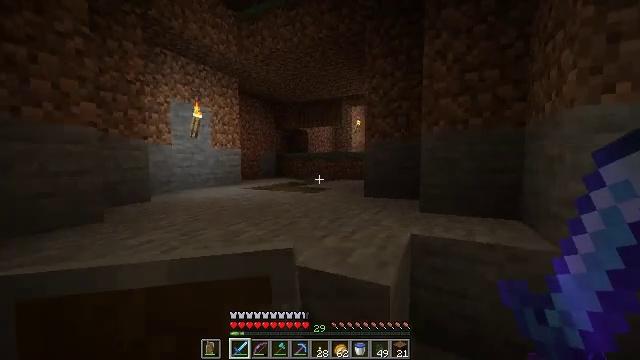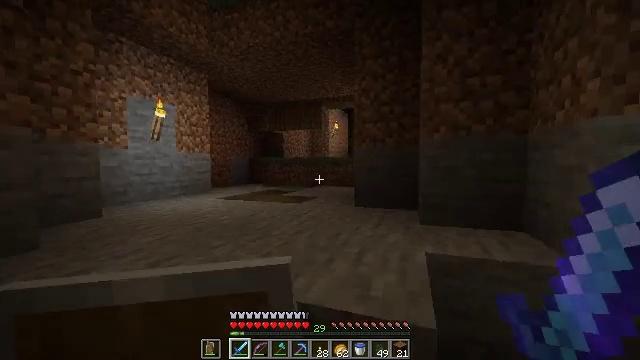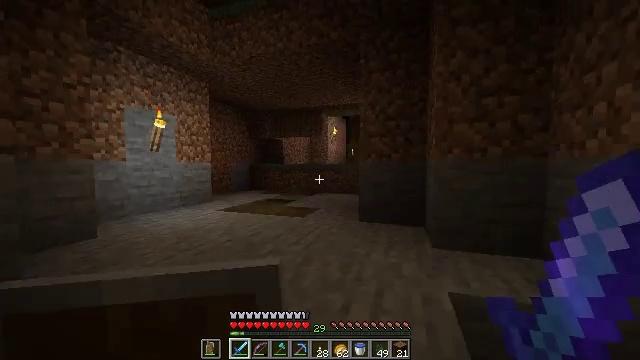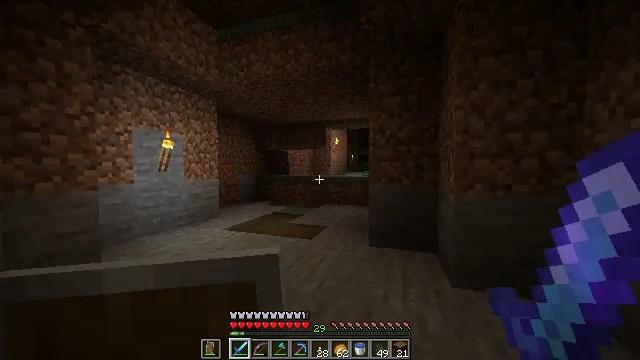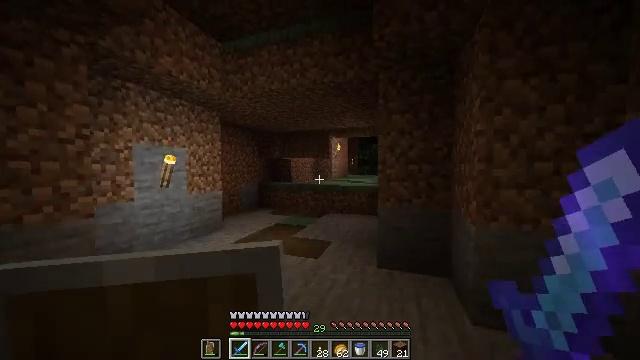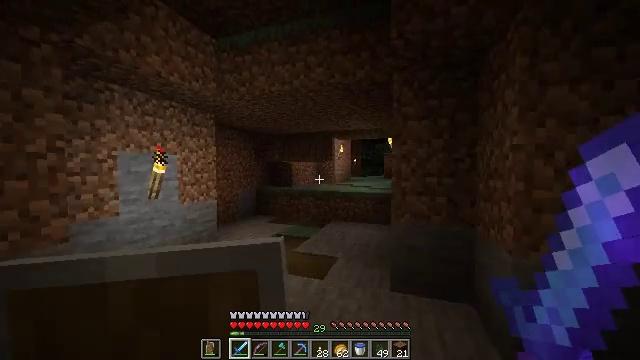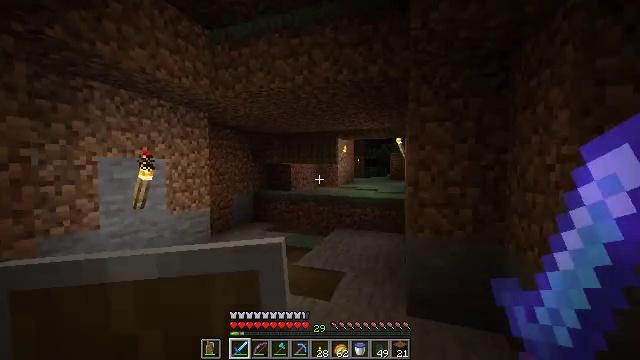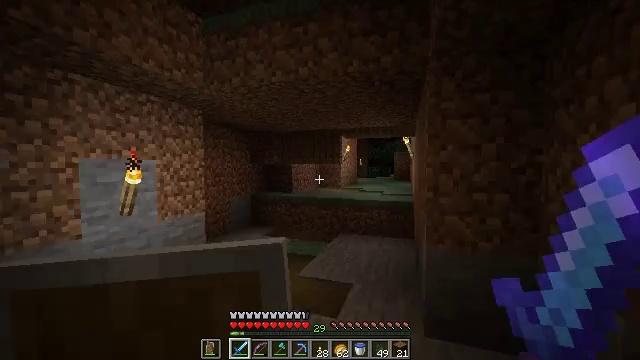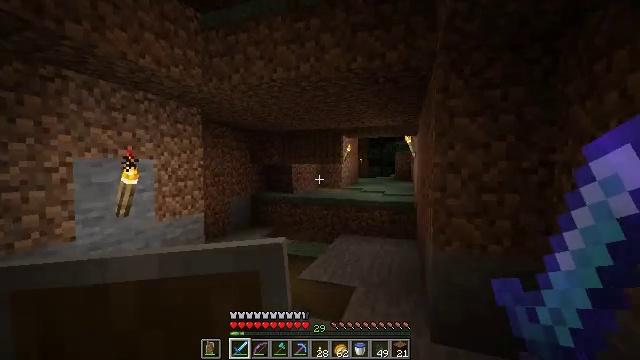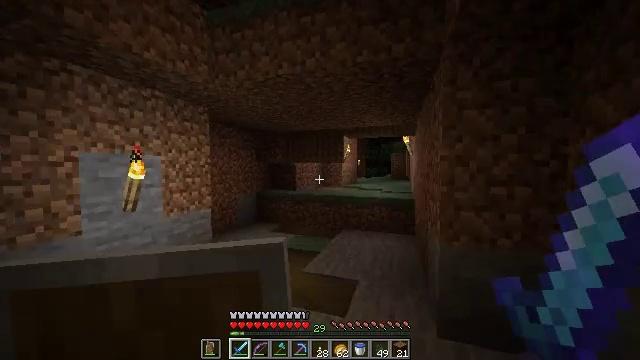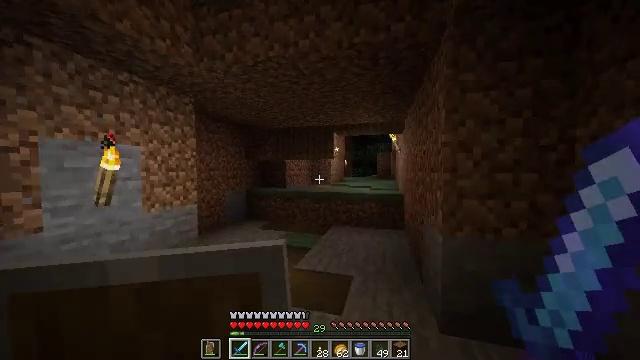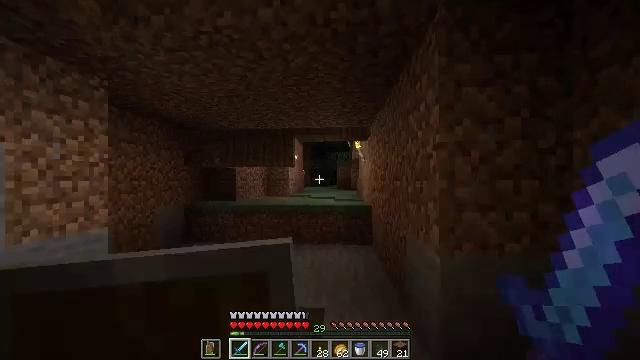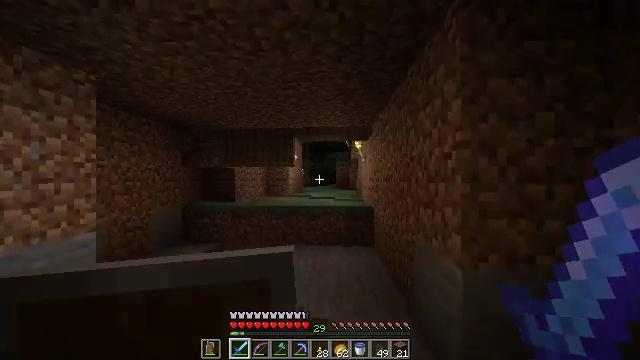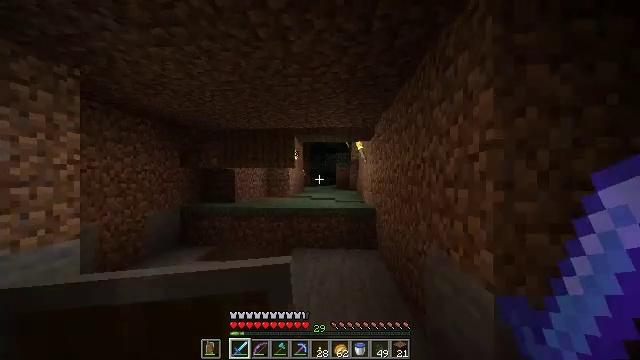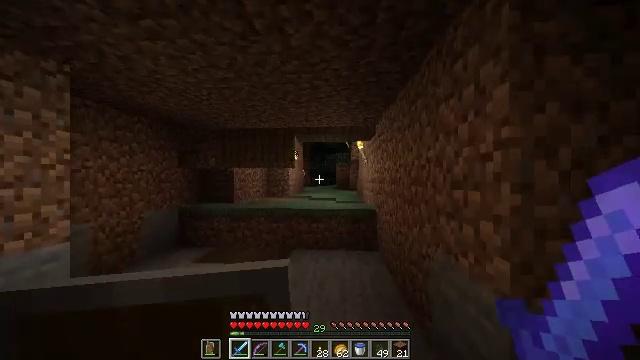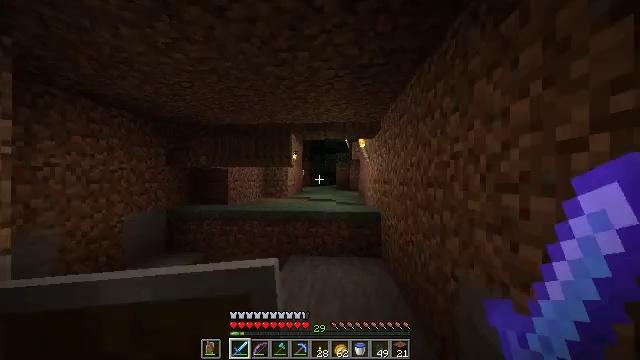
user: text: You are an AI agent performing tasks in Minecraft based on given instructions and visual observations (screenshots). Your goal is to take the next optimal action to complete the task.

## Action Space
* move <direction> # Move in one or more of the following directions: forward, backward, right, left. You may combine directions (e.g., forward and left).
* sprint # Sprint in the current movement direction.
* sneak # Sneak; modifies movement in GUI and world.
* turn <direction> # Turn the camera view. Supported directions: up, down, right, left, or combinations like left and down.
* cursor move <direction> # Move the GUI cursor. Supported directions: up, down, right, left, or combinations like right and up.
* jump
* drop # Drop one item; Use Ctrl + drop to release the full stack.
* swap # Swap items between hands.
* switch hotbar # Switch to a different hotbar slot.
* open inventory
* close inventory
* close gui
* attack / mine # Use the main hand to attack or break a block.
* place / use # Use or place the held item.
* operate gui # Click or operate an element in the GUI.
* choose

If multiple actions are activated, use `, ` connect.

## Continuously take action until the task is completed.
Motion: motion action
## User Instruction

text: Mine beetroots from the garden.
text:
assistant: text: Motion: move forward and move left, turn right and up
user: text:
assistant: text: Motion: move forward and move left, jump
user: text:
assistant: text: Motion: move forward, jump
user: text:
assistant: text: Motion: move forward, jump
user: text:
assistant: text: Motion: move forward
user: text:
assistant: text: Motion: move forward
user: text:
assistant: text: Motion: move forward
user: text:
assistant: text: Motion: move forward
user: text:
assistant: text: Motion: move forward
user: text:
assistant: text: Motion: move forward, turn right
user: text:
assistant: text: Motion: move forward, sprint, turn right and up
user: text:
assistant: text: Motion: move forward, sprint
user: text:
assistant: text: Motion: move forward
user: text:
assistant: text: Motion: move forward
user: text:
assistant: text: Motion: move forward
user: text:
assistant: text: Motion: move forward
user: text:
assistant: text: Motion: move forward, turn right and up
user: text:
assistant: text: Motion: move forward, turn right and down
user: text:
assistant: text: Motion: move forward, turn up
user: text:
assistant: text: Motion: move forward
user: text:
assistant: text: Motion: move forward
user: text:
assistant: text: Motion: move forward
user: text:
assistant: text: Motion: move forward
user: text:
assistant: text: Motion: move forward, turn left and down
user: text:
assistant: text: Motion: move forward, turn left and down
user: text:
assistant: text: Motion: move forward, turn left
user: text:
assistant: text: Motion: move forward
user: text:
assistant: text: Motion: move forward
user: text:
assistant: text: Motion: move forward
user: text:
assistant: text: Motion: move forward